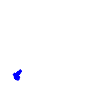
Particle: pion